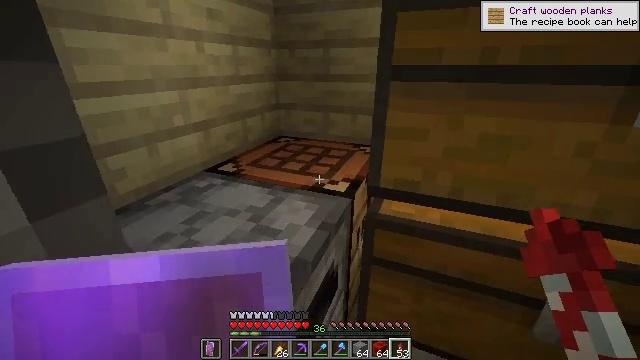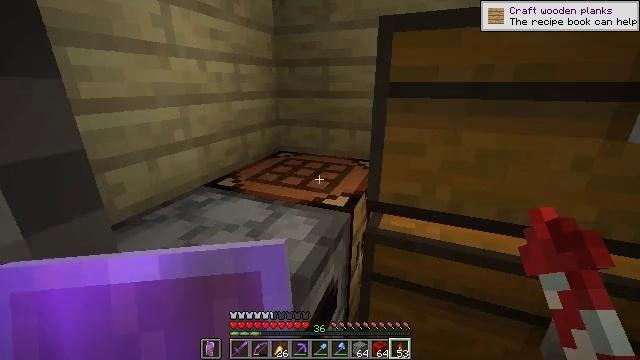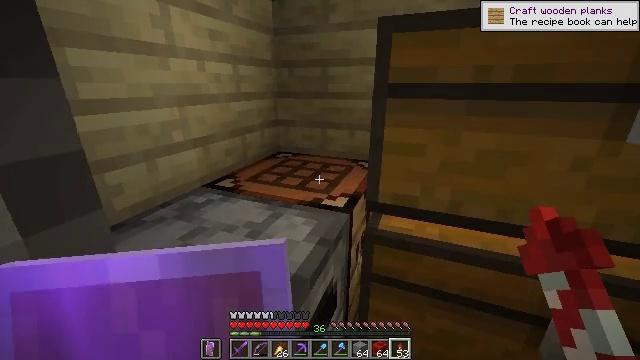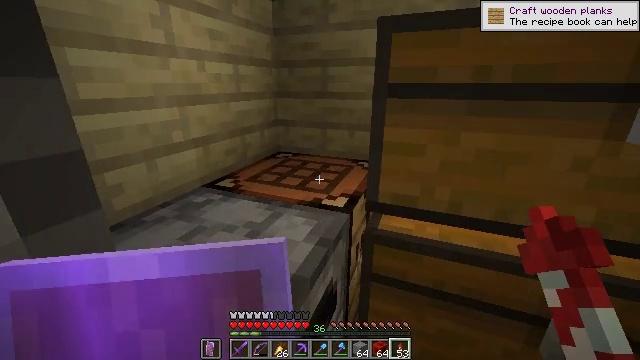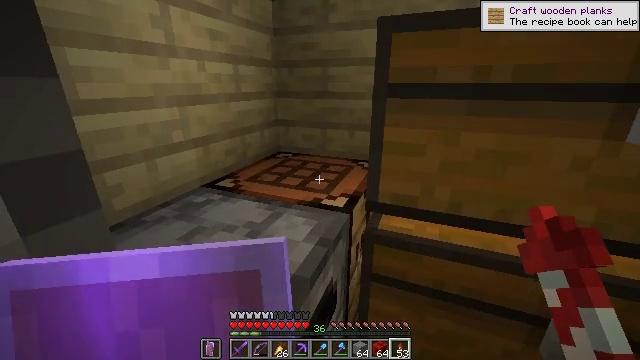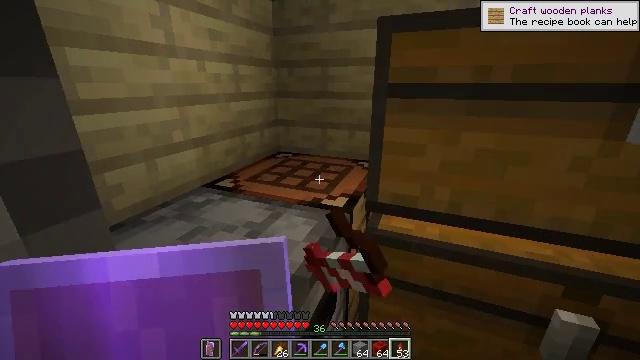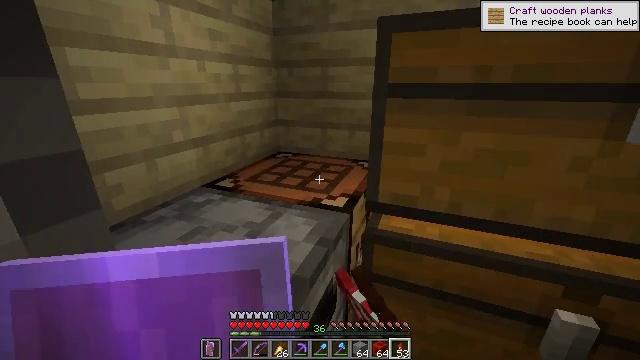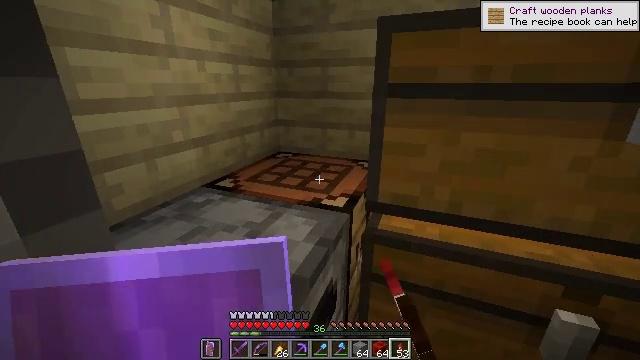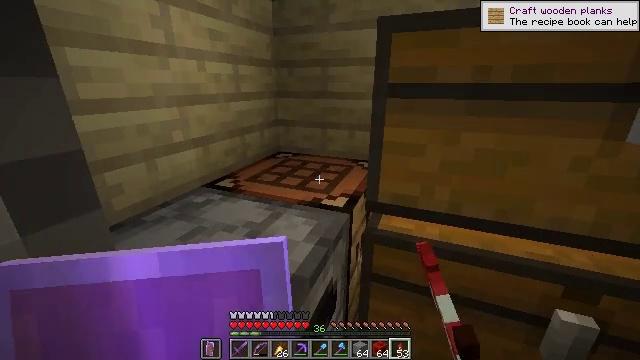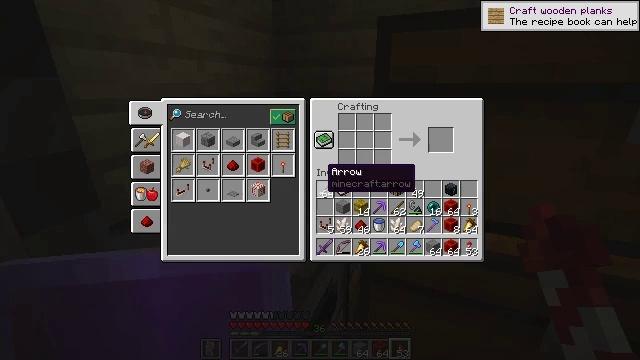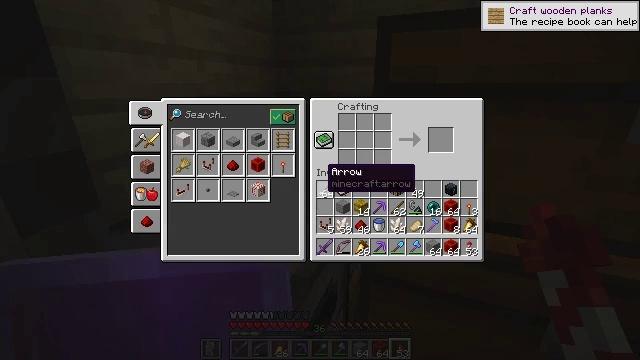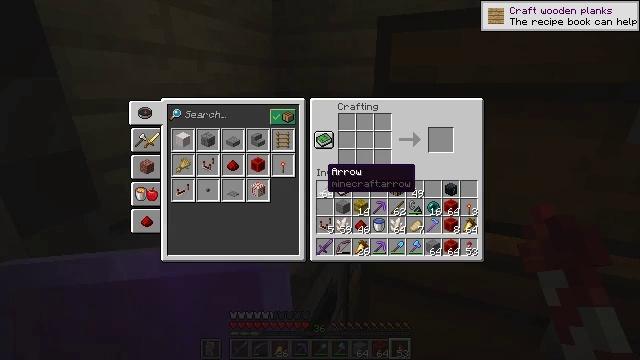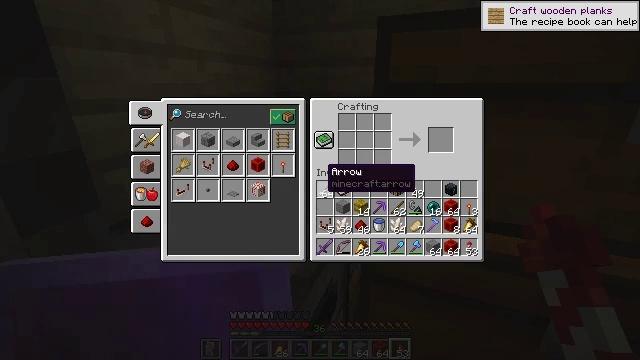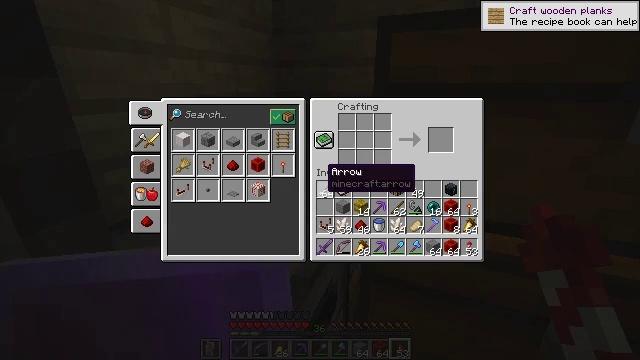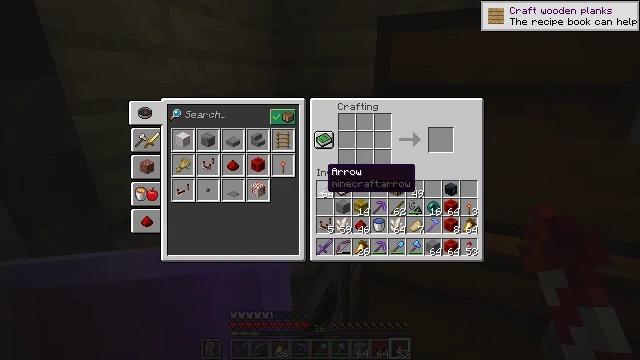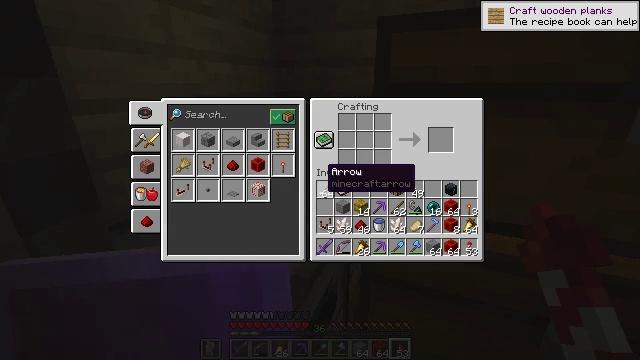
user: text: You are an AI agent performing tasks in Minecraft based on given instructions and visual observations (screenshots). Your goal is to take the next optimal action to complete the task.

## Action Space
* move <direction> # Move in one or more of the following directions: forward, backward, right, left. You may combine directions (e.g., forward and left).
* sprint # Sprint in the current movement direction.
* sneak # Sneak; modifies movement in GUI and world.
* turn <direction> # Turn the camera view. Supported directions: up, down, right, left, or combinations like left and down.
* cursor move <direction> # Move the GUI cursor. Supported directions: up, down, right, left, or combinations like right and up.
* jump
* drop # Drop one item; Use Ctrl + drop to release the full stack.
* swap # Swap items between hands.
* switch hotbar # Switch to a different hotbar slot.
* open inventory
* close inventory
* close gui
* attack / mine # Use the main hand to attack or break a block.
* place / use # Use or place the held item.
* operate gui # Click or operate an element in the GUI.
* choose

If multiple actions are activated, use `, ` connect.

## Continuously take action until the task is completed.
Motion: motion action
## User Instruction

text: Construct a comparator using a crafting table.
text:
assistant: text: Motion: turn up
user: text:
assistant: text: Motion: no_op
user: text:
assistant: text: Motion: no_op
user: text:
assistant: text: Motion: use / place
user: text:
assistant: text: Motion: use / place
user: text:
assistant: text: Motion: use / place
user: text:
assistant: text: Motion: no_op
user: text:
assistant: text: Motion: no_op
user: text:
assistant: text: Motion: open gui
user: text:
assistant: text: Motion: no_op
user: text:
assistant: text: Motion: no_op
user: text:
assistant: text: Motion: no_op
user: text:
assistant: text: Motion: no_op
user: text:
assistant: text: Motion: no_op
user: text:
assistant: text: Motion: no_op
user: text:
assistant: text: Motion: cursor move left
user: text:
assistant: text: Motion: cursor move left
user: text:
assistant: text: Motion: cursor move left
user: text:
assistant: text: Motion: cursor move left
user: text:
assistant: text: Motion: cursor move left
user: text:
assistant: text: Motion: no_op
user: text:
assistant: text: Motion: no_op
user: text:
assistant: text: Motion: cursor move left and up
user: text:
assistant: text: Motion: cursor move left and up
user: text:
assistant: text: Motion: no_op
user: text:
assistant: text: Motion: no_op
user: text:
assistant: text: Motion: no_op
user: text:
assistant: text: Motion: no_op
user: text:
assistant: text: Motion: no_op
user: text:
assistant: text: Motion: no_op